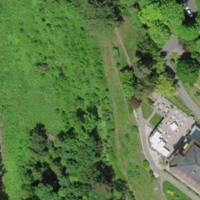
EUNIS habitat code: 44
Species observed at this site:
Campanula rapunculoides